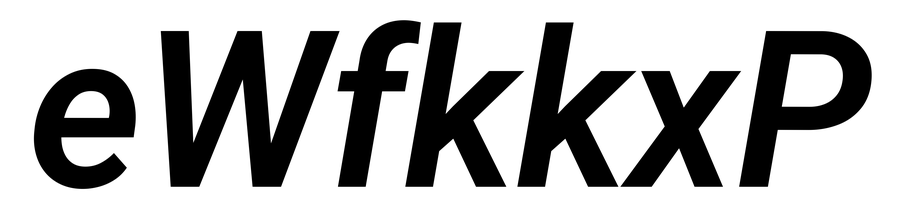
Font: Roboto-Italic_SemiBold_Italic